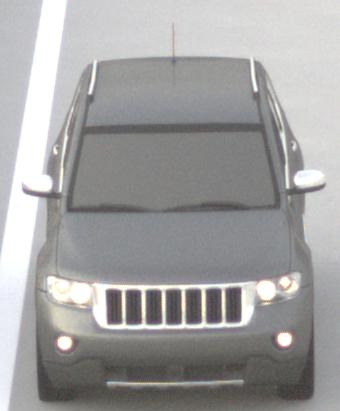
Make: Jeep
Model: Grand Cherokee
Detailed model: WK2
Model produced from: 2010
Model produced until: 2021
Doors: 5
Color: gray
Road condition: dry road
Daytime: sunrise or sunset
Contrast: low contrast